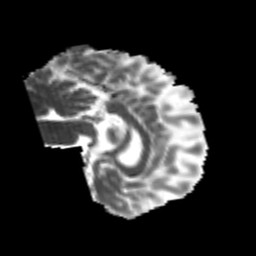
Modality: MD
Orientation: sagittal
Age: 22
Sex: female
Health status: healthy
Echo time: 0.074 s